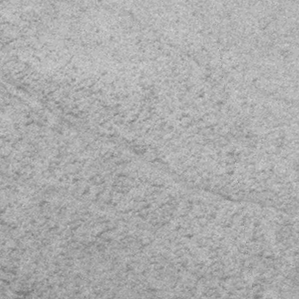
Label: frost